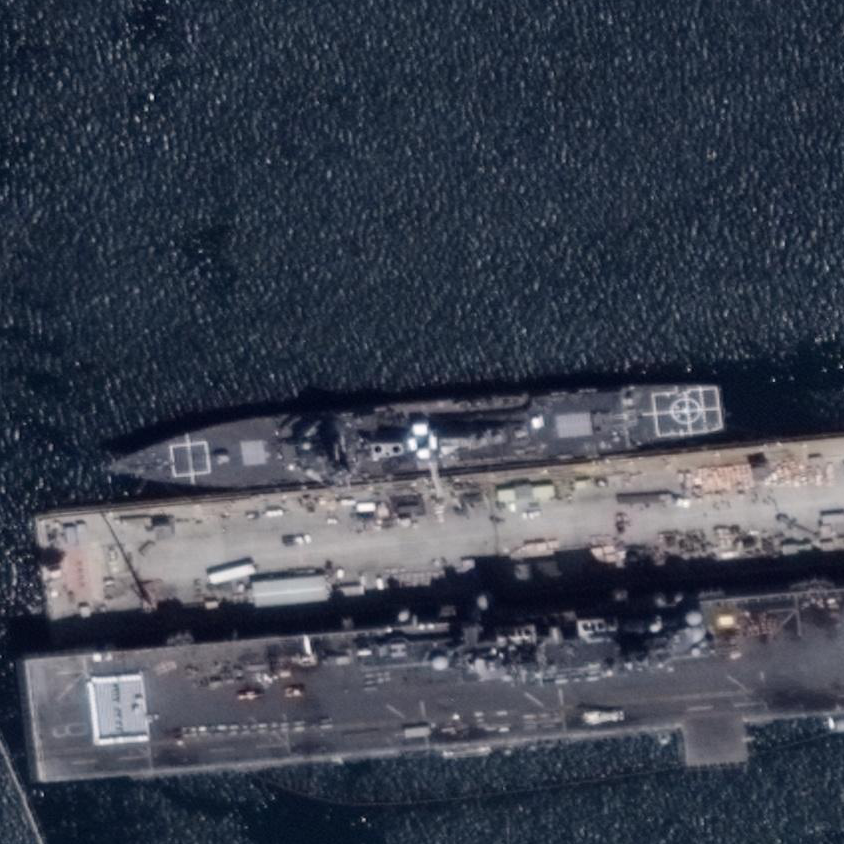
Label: destroyer